Field crop: maize
Growth stage: 2
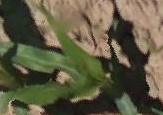
Species: maize